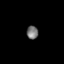
Tissue: skin
Cell type: Epithelial cells
Senescence score: 0.2834
Nuclear area (px): 151
Mean DAPI intensity: 115.291